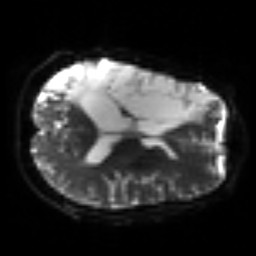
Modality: sbref
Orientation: axial
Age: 40
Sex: male
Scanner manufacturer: siemens
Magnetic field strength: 3 T
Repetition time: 3.2 s
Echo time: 0.081 s